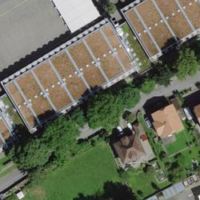
EUNIS habitat code: 54
Species observed at this site:
Primula veris